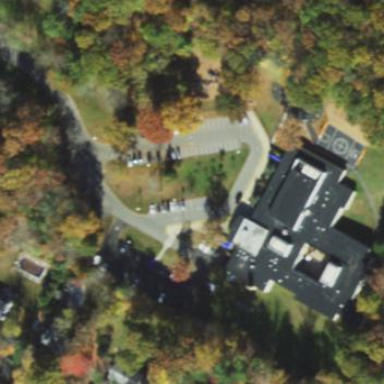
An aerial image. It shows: School.